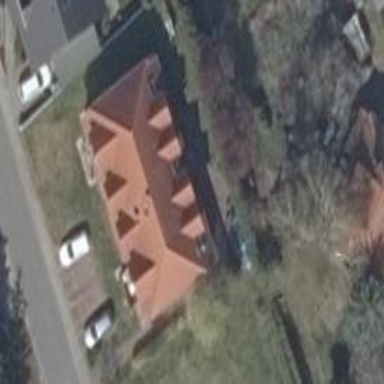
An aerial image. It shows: House with half-hipped roof shape.